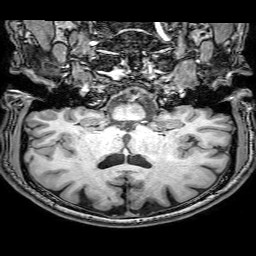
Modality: T1w
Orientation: sagittal
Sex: male
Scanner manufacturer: philips
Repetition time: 0.008182 s
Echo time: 0.00374 s